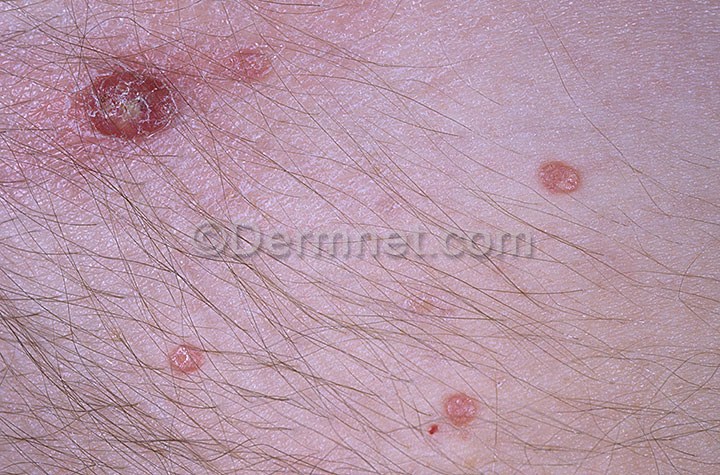
Disease: Warts Molluscum and other Viral Infections